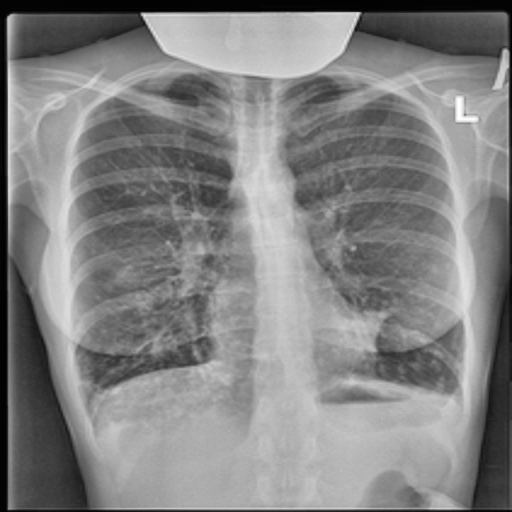
Finding: TUBERCULOSIS